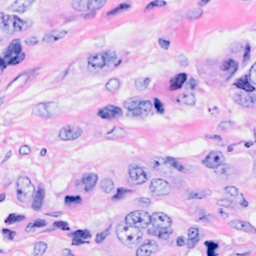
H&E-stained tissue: Breast